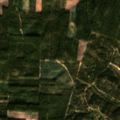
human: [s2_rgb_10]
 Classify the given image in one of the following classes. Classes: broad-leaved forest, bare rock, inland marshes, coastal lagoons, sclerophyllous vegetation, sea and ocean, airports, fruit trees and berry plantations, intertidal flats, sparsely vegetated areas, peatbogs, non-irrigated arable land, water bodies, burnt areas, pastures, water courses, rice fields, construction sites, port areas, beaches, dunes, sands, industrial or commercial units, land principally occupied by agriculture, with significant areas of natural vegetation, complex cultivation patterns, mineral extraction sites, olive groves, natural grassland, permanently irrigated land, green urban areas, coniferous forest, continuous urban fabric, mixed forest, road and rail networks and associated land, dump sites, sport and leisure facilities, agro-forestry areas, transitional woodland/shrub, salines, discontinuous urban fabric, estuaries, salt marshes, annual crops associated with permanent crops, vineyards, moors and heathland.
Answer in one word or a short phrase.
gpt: broad-leaved forest, coniferous forest, transitional woodland/shrub